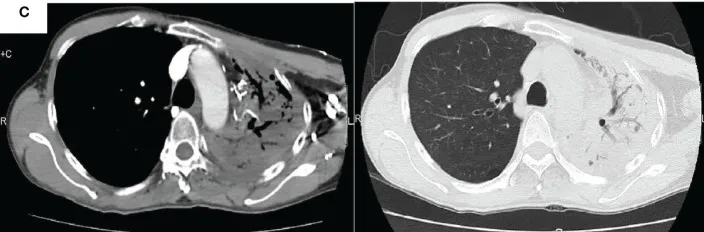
Radiologic images of the pulmonary blastoma patient. (C) Image obtained prior to anti-PD-1 immunotherapy.
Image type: radiology (ct)